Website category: university
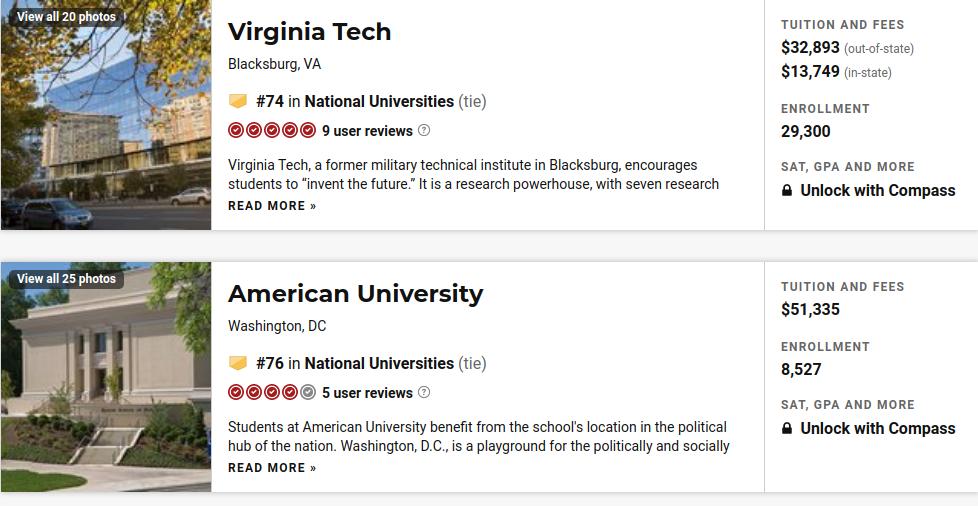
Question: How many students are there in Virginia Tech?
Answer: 29,300

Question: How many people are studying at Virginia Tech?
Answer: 29,300

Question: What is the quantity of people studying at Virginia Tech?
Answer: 29,300

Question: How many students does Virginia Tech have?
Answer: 29,300

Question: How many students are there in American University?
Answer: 8,527

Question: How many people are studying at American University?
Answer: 8,527

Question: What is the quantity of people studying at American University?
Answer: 8,527

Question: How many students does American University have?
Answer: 8,527

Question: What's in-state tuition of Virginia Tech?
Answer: $13,749

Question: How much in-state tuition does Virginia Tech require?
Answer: $13,749

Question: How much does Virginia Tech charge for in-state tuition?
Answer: $13,749

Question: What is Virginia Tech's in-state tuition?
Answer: $13,749

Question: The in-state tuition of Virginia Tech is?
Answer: $13,749

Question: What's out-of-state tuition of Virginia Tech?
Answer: $32,893

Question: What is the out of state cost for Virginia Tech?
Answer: $32,893

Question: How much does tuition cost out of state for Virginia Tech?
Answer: $32,893

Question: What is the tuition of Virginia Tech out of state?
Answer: $32,893

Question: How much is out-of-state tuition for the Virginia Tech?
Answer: $32,893

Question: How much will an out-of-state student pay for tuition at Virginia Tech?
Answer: $32,893

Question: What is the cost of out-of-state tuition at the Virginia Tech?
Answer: $32,893

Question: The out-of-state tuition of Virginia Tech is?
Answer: $32,893

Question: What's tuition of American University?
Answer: $51,335

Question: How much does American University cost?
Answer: $51,335

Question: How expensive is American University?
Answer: $51,335

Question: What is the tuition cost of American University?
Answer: $51,335

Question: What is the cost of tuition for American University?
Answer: $51,335

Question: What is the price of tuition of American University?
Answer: $51,335

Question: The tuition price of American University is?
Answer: $51,335

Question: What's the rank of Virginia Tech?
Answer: #74

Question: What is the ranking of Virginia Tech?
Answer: #74

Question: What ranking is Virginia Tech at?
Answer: #74

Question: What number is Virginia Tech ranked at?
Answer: #74

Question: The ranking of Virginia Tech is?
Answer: #74

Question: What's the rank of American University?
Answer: #76

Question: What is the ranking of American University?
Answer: #76

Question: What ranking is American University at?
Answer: #76

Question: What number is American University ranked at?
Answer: #76

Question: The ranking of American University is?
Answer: #76

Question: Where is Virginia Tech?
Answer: Blacksburg, VA

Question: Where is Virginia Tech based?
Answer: Blacksburg, VA

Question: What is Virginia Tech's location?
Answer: Blacksburg, VA

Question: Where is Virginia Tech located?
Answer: Blacksburg, VA

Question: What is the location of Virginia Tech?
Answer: Blacksburg, VA

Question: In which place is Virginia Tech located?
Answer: Blacksburg, VA

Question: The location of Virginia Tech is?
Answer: Blacksburg, VA

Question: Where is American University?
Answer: Washington, DC

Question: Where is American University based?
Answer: Washington, DC

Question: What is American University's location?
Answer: Washington, DC

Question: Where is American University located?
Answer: Washington, DC

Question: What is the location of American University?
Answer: Washington, DC

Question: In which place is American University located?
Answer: Washington, DC

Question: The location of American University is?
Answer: Washington, DC

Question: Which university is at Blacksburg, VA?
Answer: Virginia Tech

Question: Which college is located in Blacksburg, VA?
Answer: Virginia Tech

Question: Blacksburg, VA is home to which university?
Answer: Virginia Tech

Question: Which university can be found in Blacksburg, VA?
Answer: Virginia Tech

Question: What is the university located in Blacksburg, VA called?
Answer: Virginia Tech

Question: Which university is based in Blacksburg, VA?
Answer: Virginia Tech

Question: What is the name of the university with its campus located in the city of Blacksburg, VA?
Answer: Virginia Tech

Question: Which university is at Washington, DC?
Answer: American University

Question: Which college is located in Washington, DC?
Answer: American University

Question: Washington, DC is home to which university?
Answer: American University

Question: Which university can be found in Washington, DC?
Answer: American University

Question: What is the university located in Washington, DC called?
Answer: American University